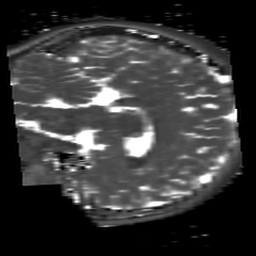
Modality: T2map
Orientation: sagittal
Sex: female
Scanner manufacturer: siemens
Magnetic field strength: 3 T
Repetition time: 4 s